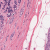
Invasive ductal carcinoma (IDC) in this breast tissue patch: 1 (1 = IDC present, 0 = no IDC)